Question: I was looking at <URL> and I wondered if anyone knows a good framework for making a user interface similar to the one they use. I like the designing flow with boxes and arrows thing.
What I would really like is to able to integrate with C++ using Qt, and perhaps export the graph to xml of something like that.
There is another example of the interface here:

I hope someone knows something
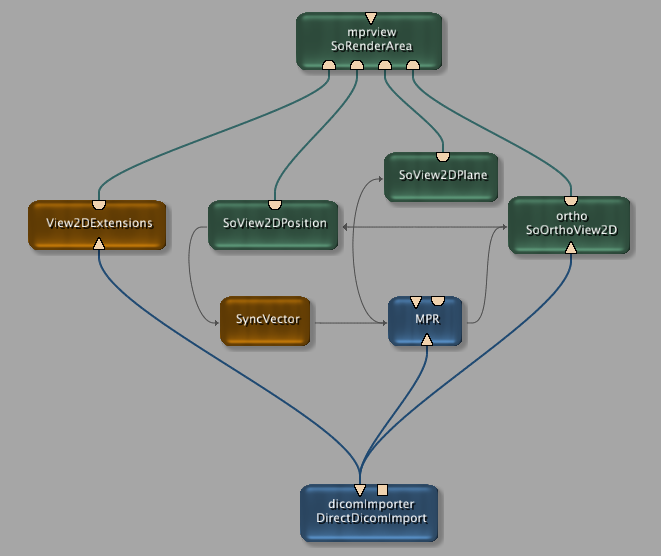
Answer: Qt's Graphics View is a "framework" which does a good bit of the handling for the kind of scenario you describe. It doesn't take much code to get off the ground and within striking range of what you're looking for:
<URL>
<URL>
I'm not aware of any open-source Qt-based programs that offer what you want already written. Just noticed IBM did open source "DataExplorer", which is interesting to me...I might go take a look at that myself:
<URL>